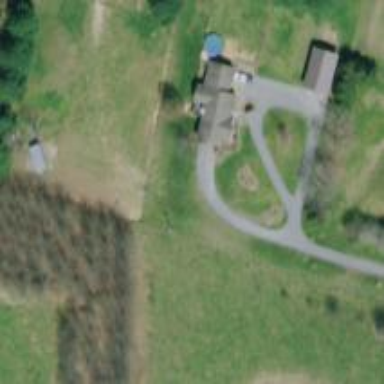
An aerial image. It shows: Driveway leading to service road.